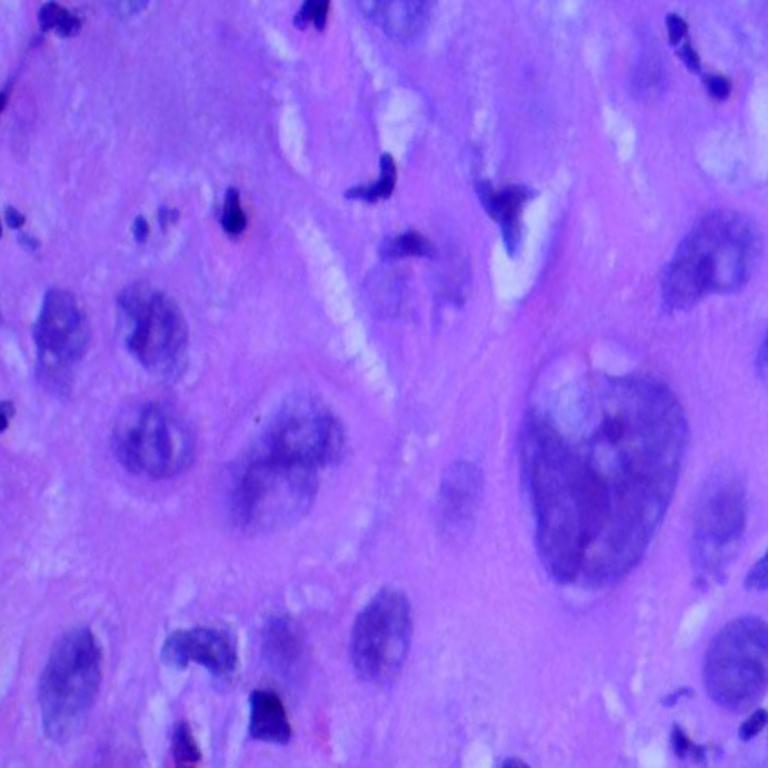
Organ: lung
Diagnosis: squamous carcinomas